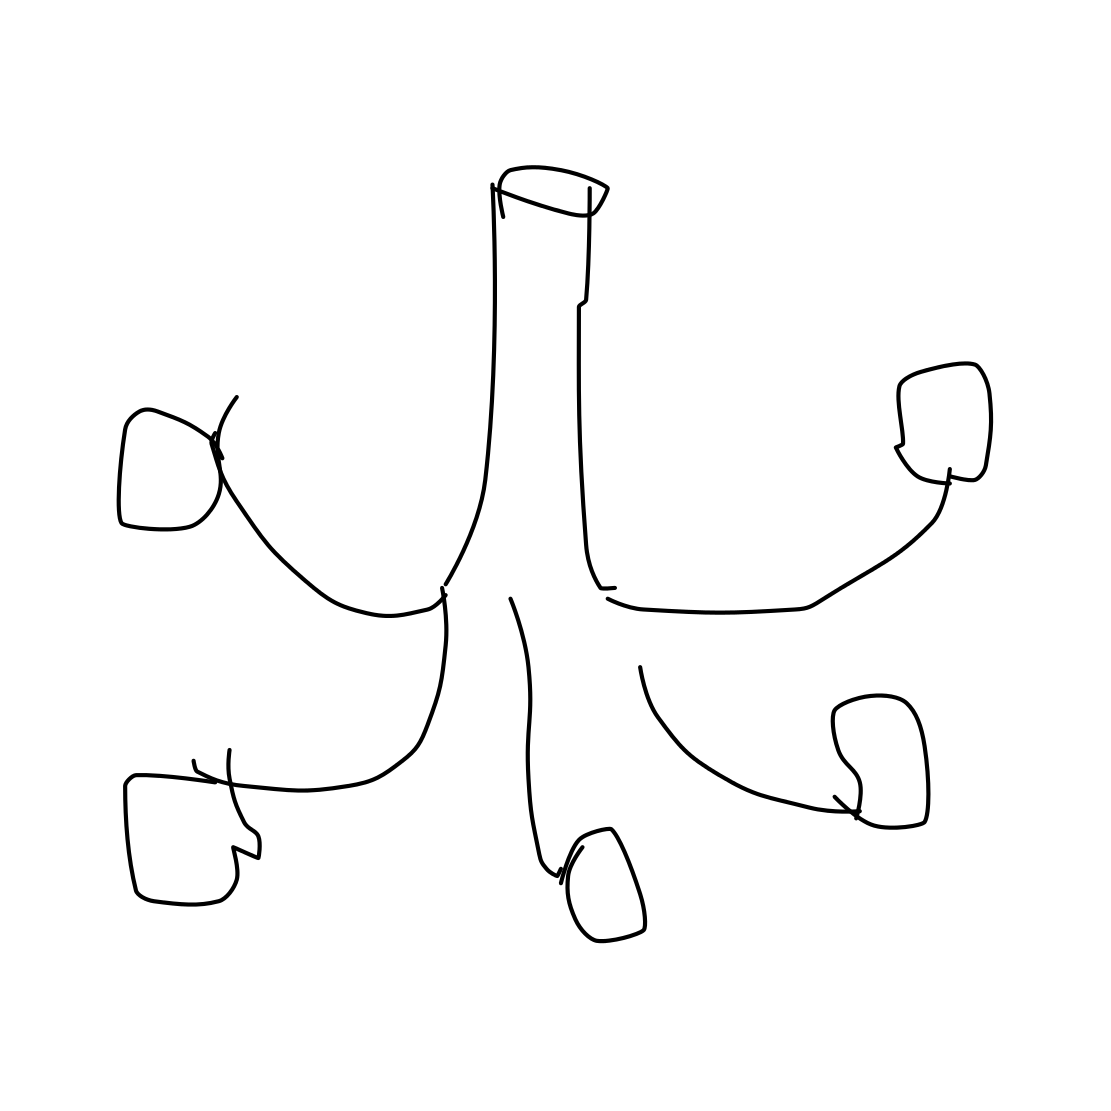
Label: chandelier